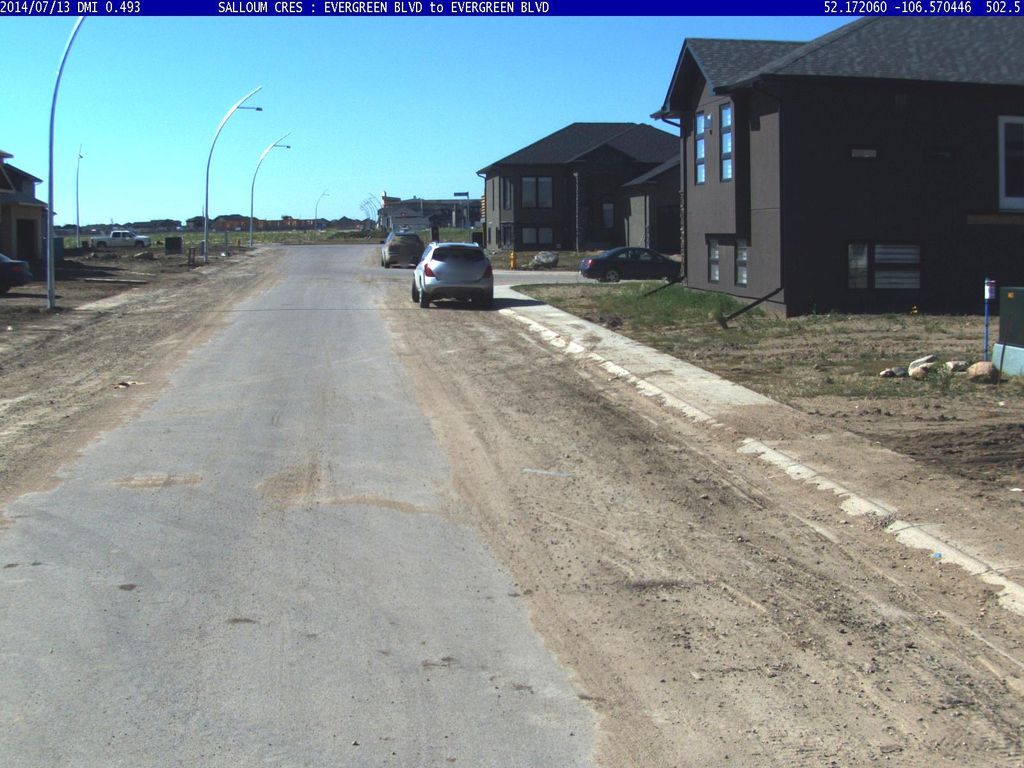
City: saskatoon